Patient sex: F
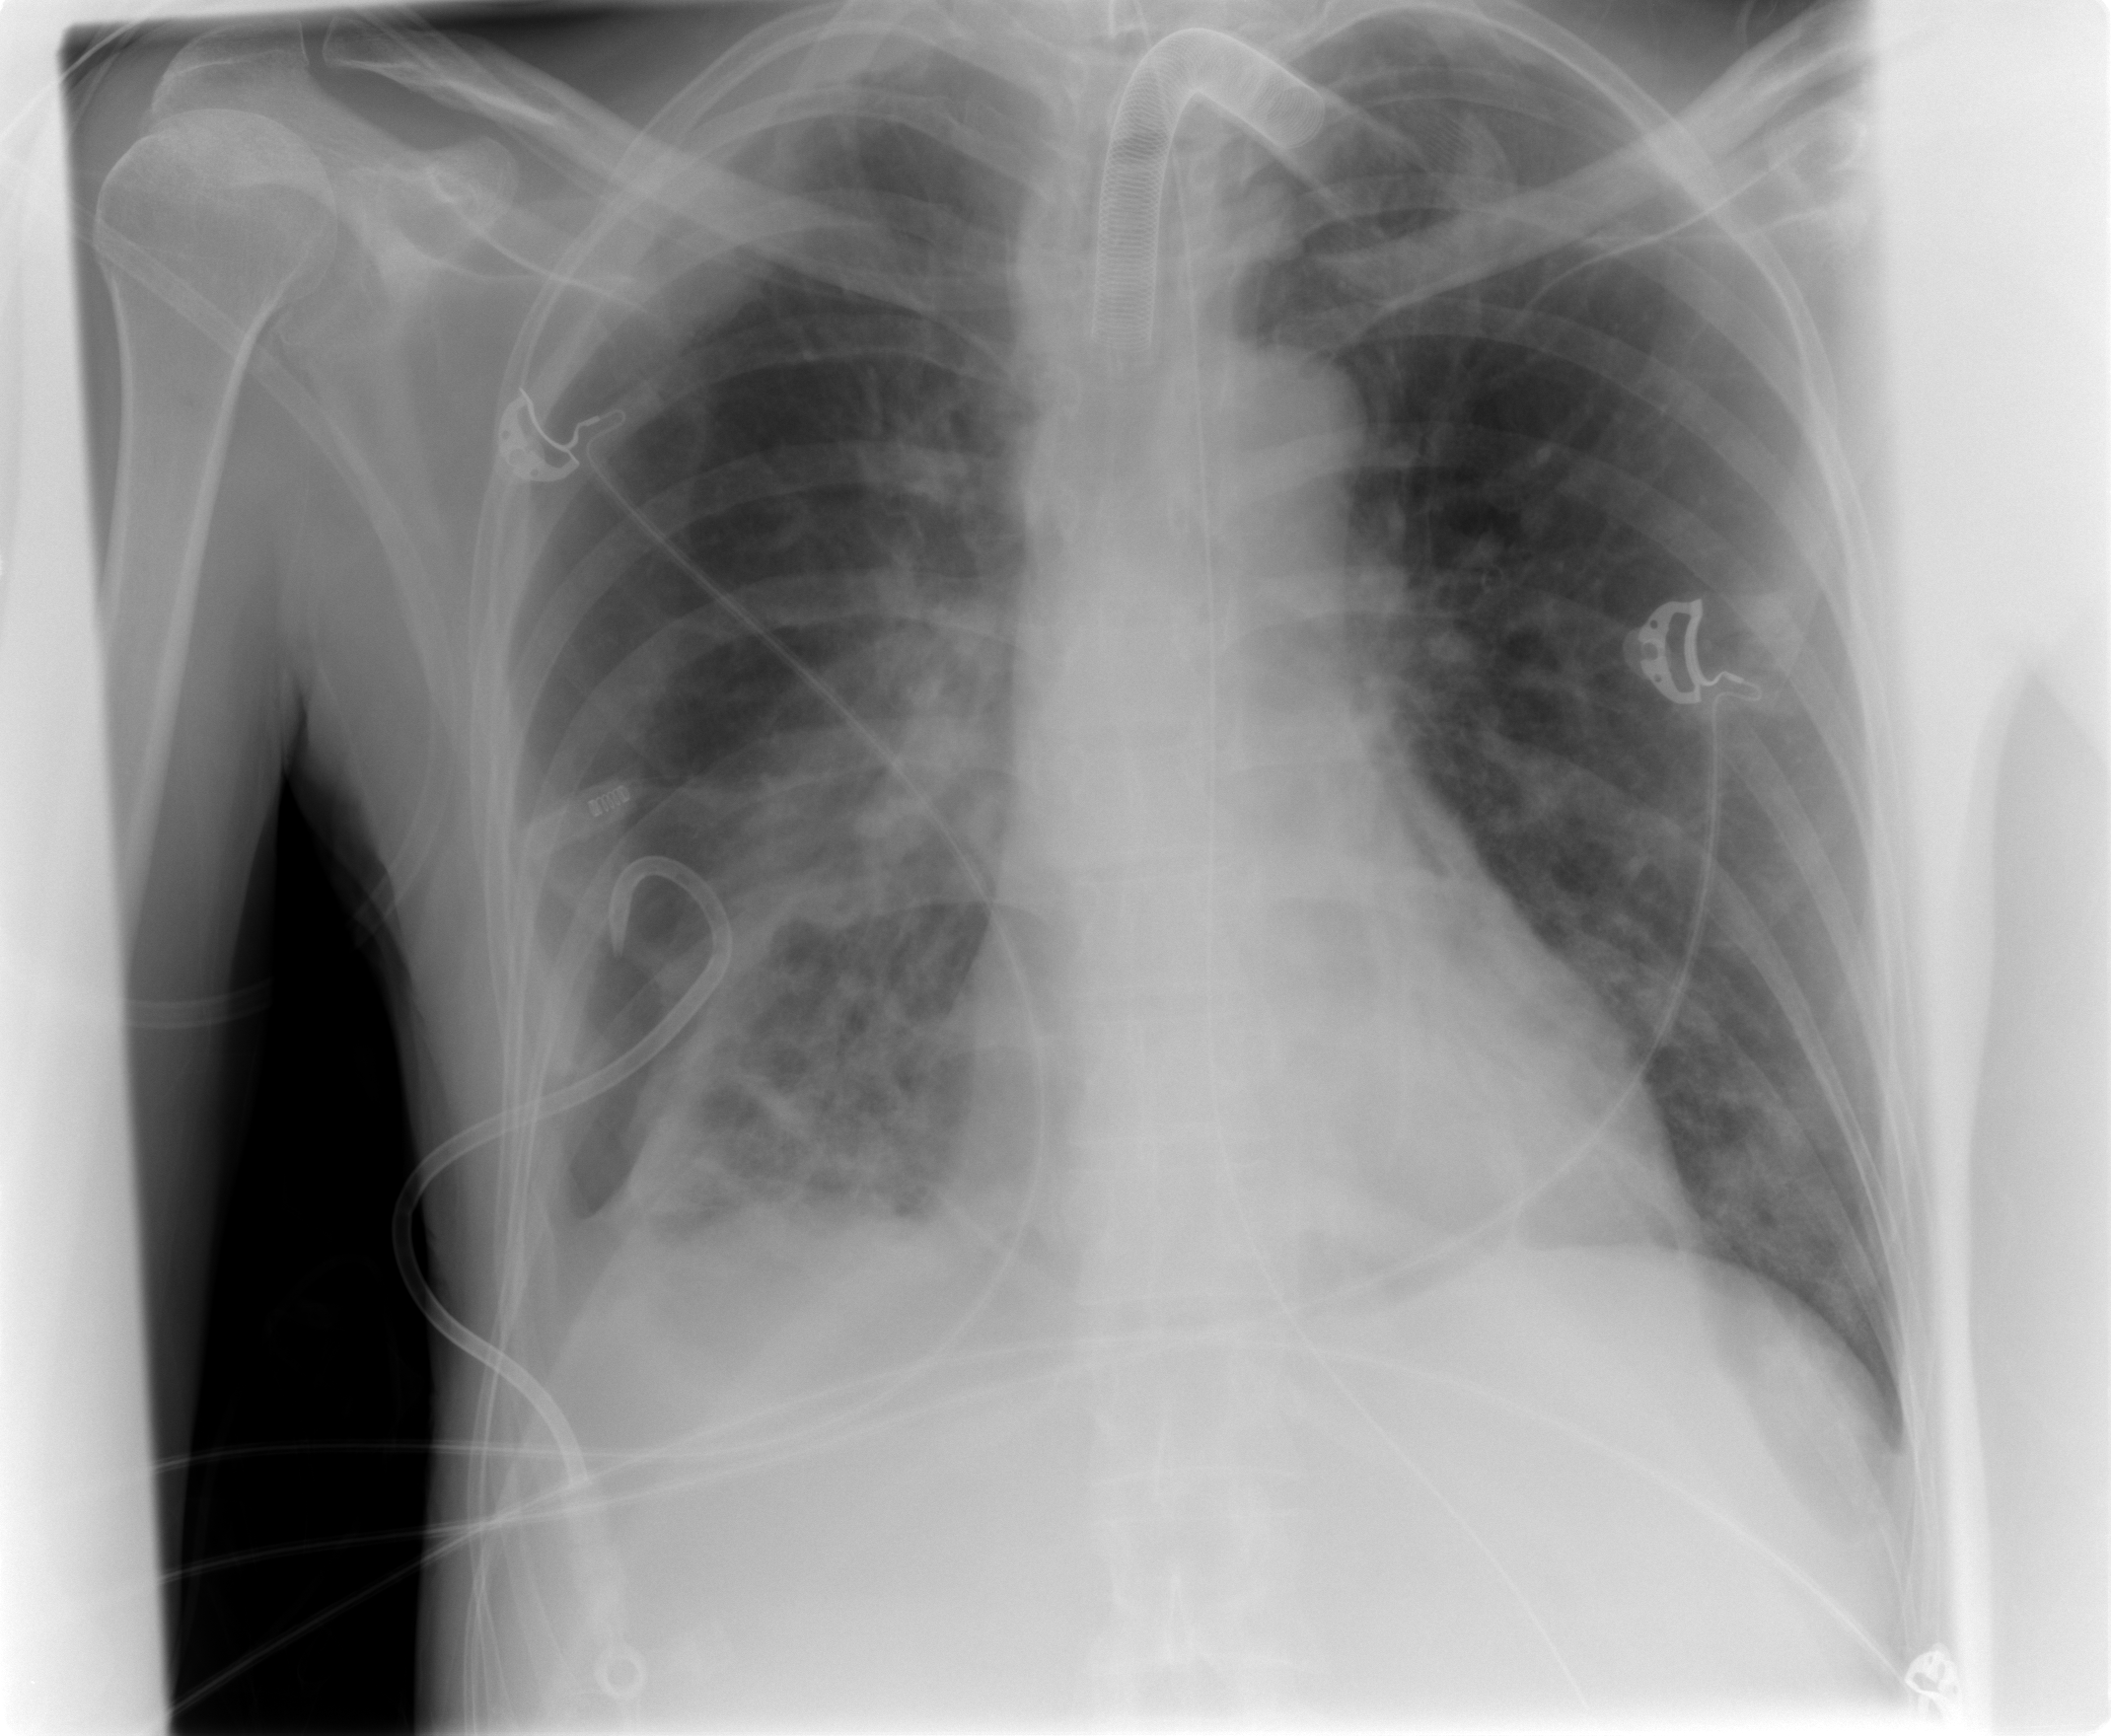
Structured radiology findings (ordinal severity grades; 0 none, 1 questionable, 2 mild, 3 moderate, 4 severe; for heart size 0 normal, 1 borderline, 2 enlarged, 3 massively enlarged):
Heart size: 0
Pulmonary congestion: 0
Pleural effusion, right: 2
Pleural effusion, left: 0
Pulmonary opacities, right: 2
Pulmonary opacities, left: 0
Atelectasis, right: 2
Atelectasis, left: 0